Question: I am new to python and I need your kindly help.
I have three matrices, in particular:
- - -
Where: N = 10000, C = 1000, T = 20.
I would like to calculate, this score:

I tried by using two 'for' loops , one for the 'i'-index and one for 'c'. Furthermore, I used a 'dot' product for obtaining the last sum in the equation. But my implementation requires too much times for giving the result.
This is what I implemented:
'''
score = 0.0
for i in range(N):
for c in range(C):
Mic = M[i,c]
score += np.outer(Mic,(np.dot(L[:,i],G[c,:])))
'''
Is there a way to avoid the two 'for' loops?
Thank you in advance!
Best
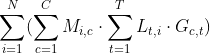
Answer: Try this 'score = np.einsum("ic,ti,ct->", M, L, G)'
By the way, in your case, 'score = np.sum(np.diag(M @ G @ L))' (in PYTHON3 starting from version 3.5, you can use the semantics of the '@' operator for 'matmul' function) is faster than 'einsum' (especially in 'np.trace((L @ M) @ G )' due to efficient use of memory, maybe @hpaulj meant this in his comment). But 'einsum' is easier to use for complex tensor products (to encode with 'einsum' I used your math expression directly without thinking about optimization).
Generally, using 'for' with 'numpy' results in a dramatic slowdown in computation speed (think "vectorize your computations" in the case of 'numpy').